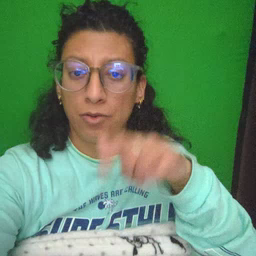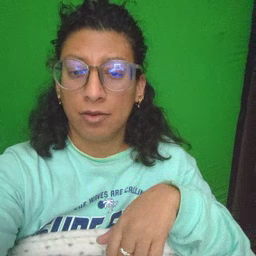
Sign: grandpa